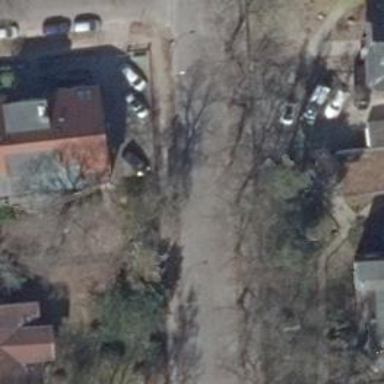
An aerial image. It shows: Sidewalk.